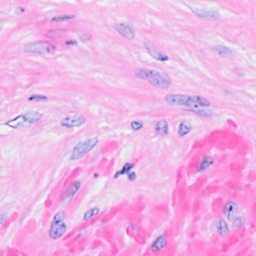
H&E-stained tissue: Breast